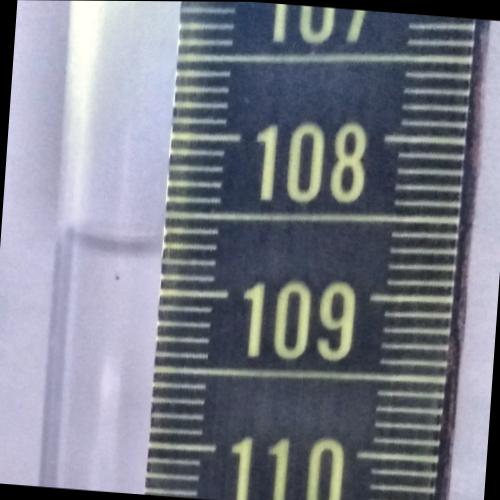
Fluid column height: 108.7 cm